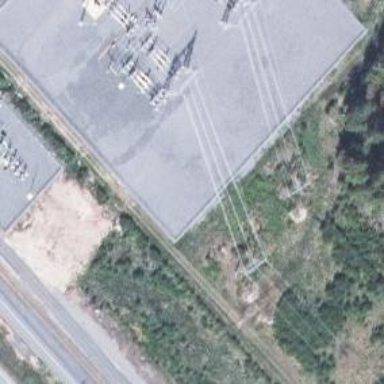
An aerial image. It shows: Power tower.